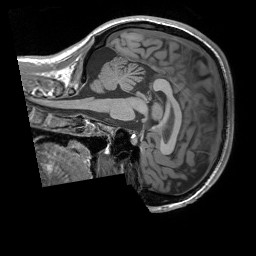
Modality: T1w
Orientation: sagittal
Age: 24
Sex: female
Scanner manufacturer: siemens
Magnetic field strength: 3 T
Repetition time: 1.9 s
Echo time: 0.00252 s